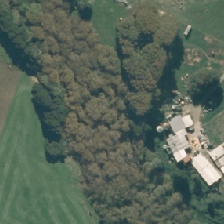
Land cover: grose_broom